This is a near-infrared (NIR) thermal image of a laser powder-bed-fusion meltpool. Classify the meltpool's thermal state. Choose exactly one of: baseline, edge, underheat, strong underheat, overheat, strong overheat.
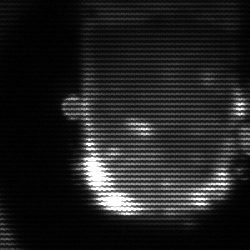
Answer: baseline